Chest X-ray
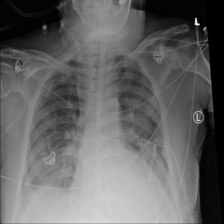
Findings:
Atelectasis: negative
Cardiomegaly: negative
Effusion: negative
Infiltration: negative
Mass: negative
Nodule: negative
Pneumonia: negative
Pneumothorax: negative
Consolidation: positive
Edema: negative
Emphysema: negative
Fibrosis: negative
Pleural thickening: negative
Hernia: negative